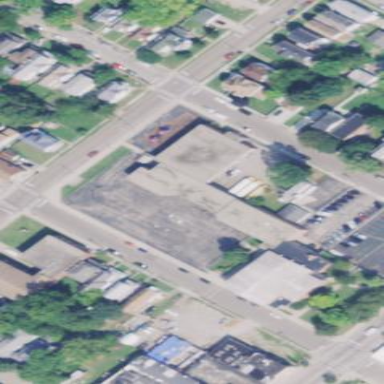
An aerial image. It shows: Asphalt schoolyard.